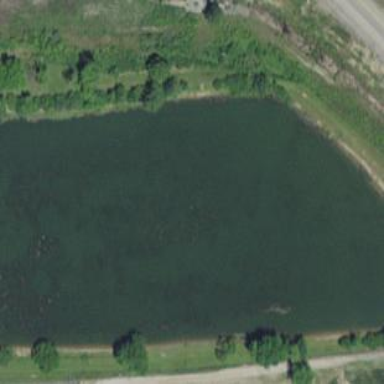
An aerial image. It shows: Pond surrounded by natural water.